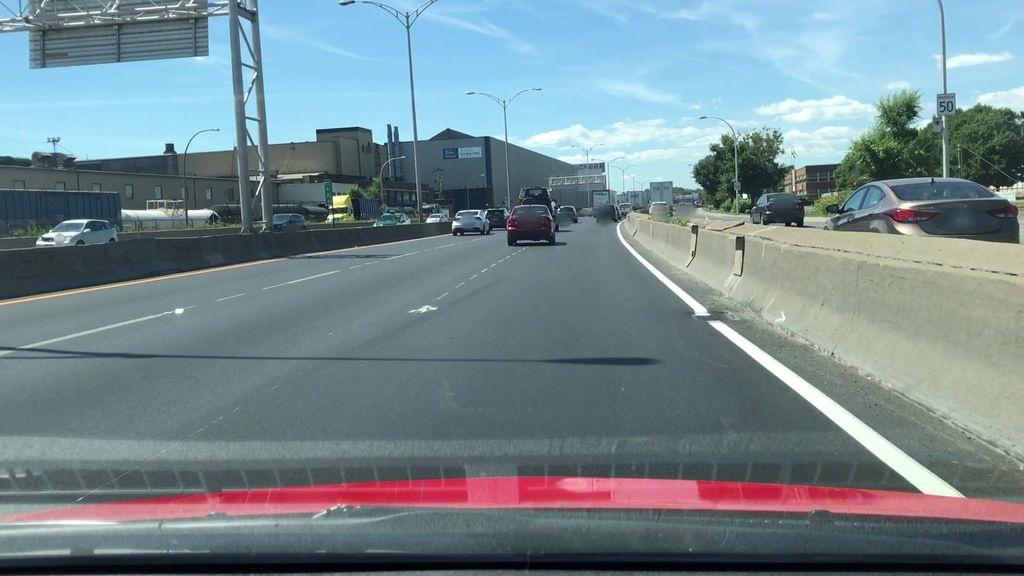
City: montreal